四年级 · 度量几何学
明明、东东、彤彤、青青四位同学研究三角形内角和的学习记录单如下:

请你认真研究他们的学习记录单, 看懂后回答下列问题:

(1) 我的研究方法与_同学一样。我的研究结论是：三角形的内角和是_度。

（2）我是这样得到这个研究结论的（请把你的研究过程简要地记录下来）。
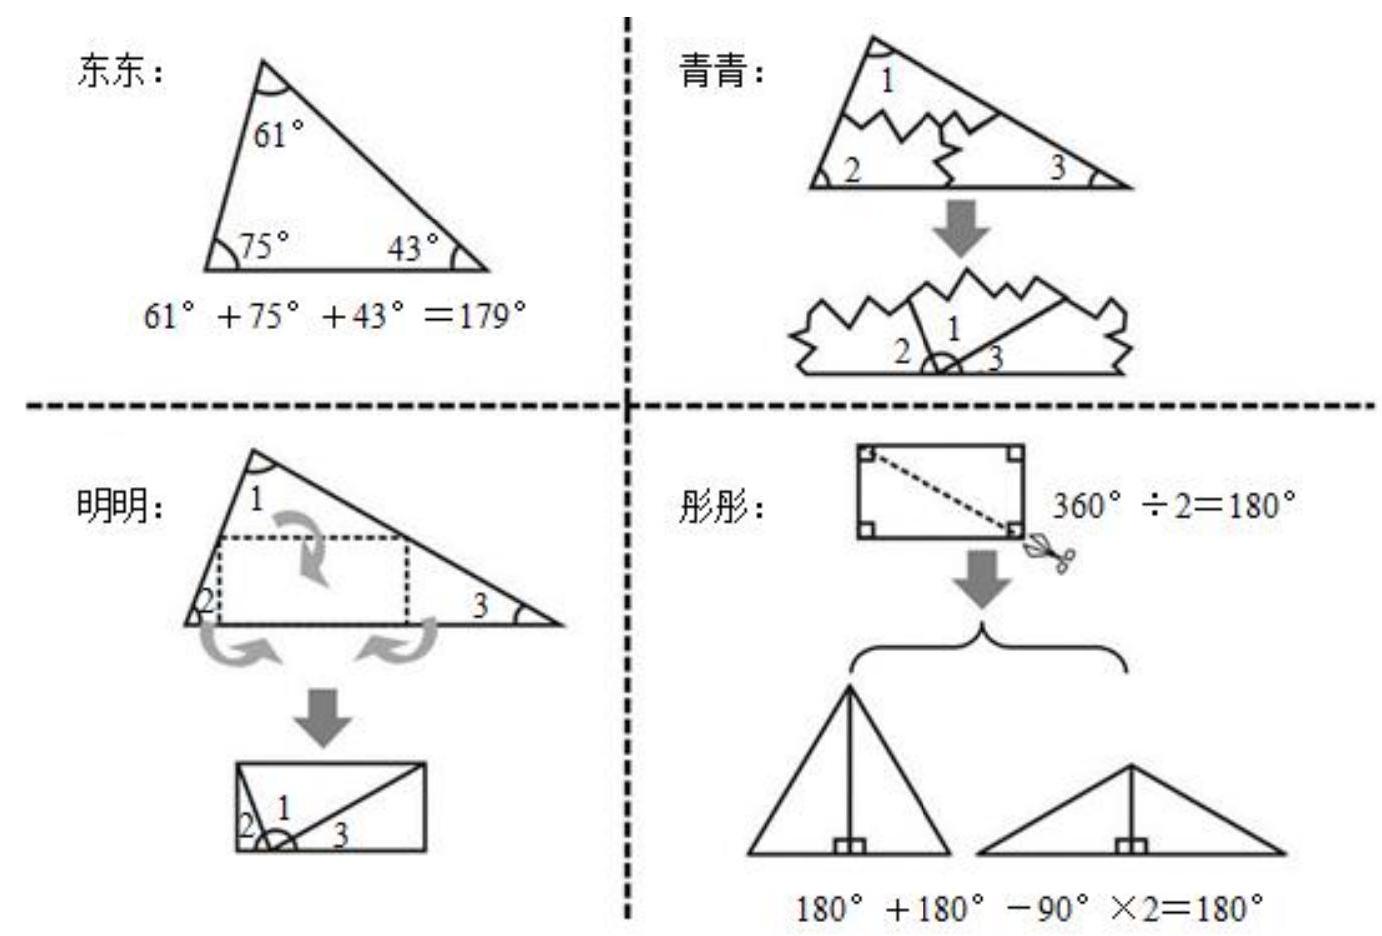
答案: 解(1) 东东; 180

（2）见详解

【分析】（1）说出自己求三角形内角和方法与上面哪位同学一样, 求得的三角形内角和是多少度;

（2）把自己得出三角形的内角和的度数的过程写出来即可。

【详解】（1）我的研究方法与东东同学一样。我的研究结论是：三角形的内角和是 180 度。

(2) 我先量出每个内角的度数, 再相加, 我测得, $\angle 1$ 是 61 度, $\angle 2$ 是 75 度, $\angle 3$ 是 44 度, 三个内角的和是 180 度。（答案不唯一, 能说清研究过程即可。）

【点睛】本题主要考查学生求三角形内角和方法的掌握和灵活运用。